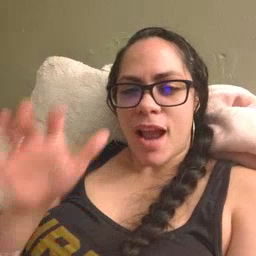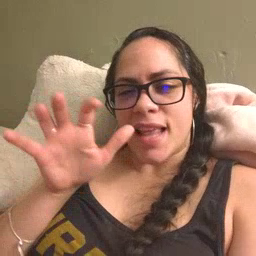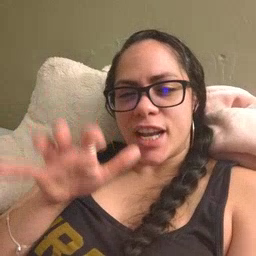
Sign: alligator